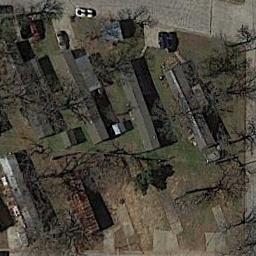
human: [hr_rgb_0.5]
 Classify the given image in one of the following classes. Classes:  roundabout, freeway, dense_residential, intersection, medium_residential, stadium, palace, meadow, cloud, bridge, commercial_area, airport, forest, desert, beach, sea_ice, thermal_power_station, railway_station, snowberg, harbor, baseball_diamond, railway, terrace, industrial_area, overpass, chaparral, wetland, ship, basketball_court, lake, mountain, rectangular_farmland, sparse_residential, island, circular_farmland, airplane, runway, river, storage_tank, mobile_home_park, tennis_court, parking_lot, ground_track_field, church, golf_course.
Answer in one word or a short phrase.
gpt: mobile_home_park